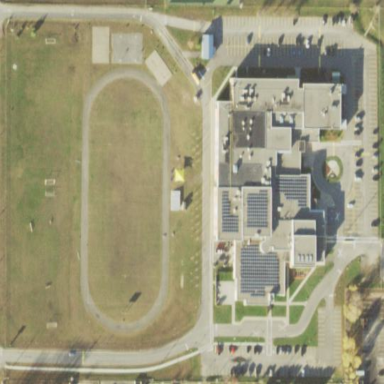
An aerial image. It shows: School.